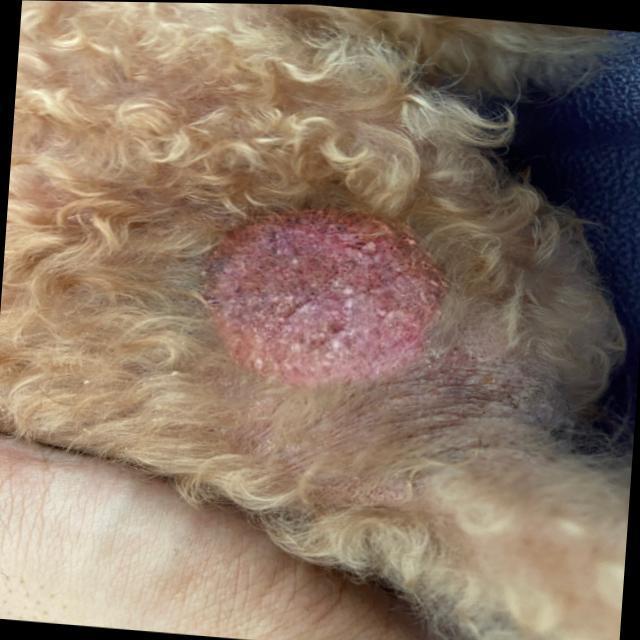
Canine ringworm (Dermatophytosis) — fungal infection caused by Microsporum or Trichophyton. Presents with circular alopecia, scaling, crusting, and broken hairs.